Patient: sex M, age 54
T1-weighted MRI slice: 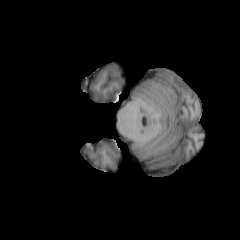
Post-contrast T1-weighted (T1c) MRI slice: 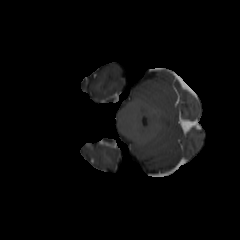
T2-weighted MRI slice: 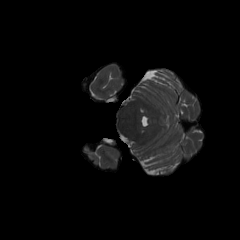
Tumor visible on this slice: no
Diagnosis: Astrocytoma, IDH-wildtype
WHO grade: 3